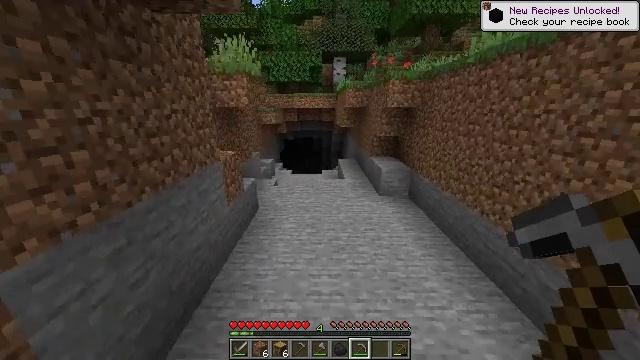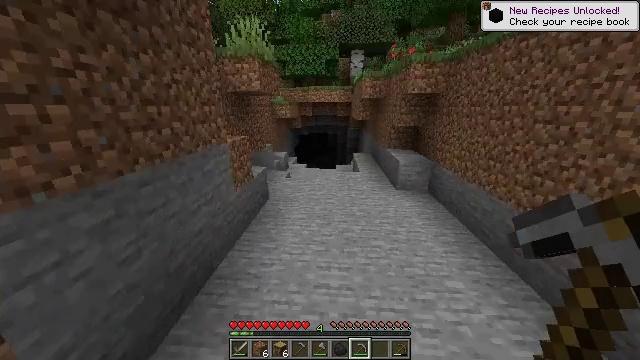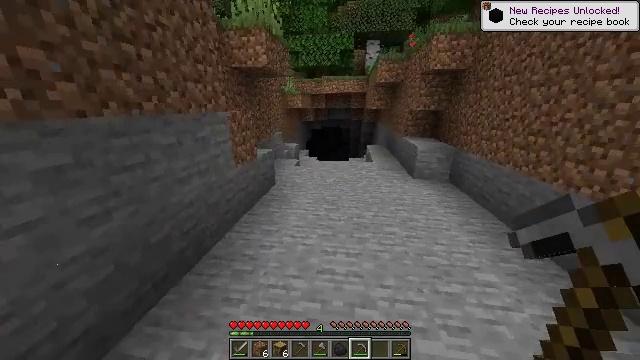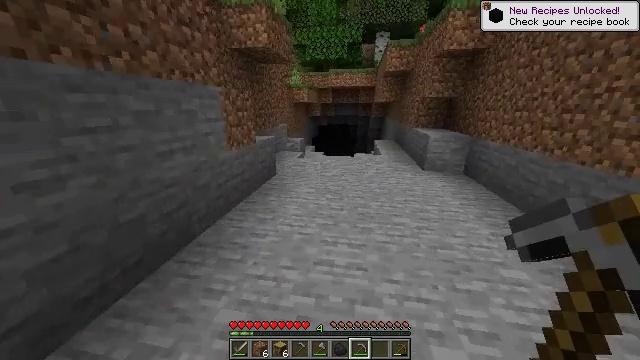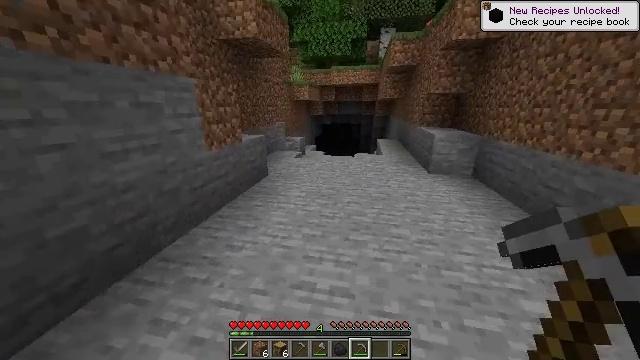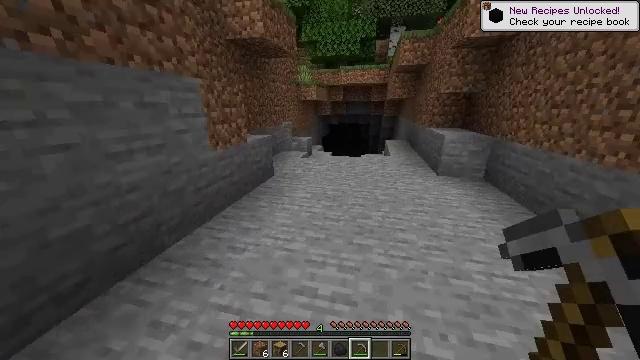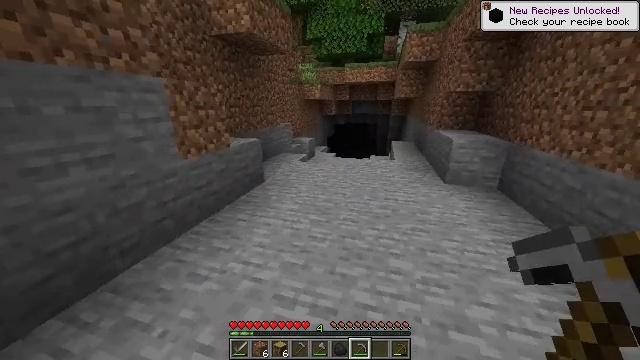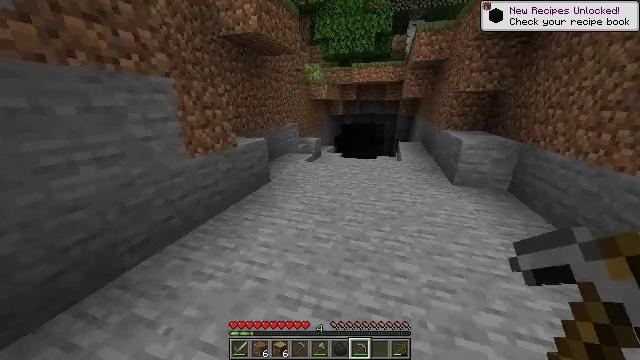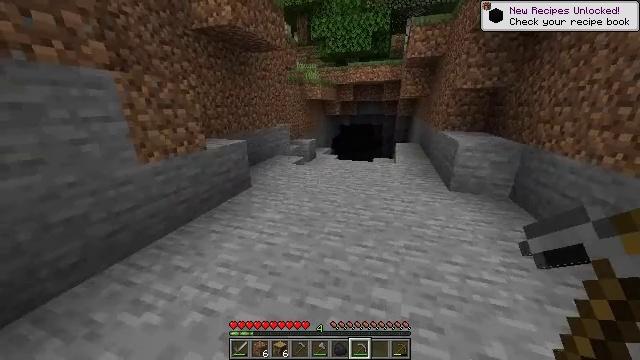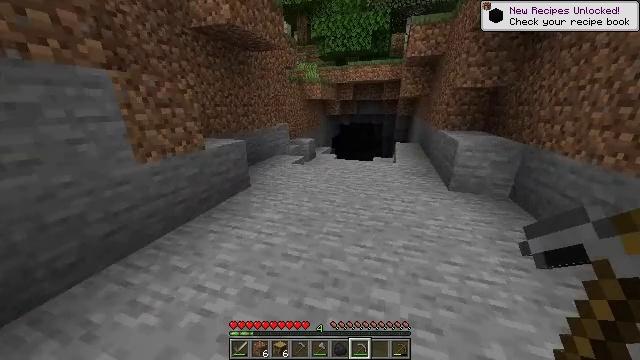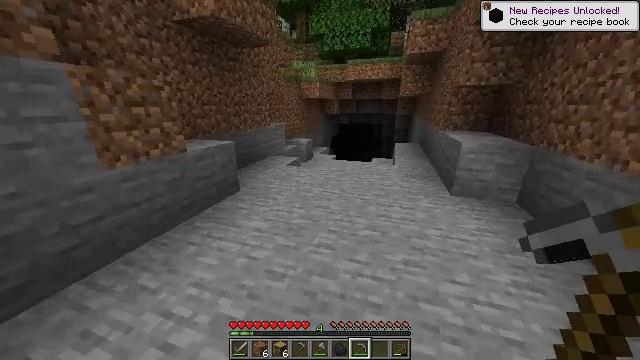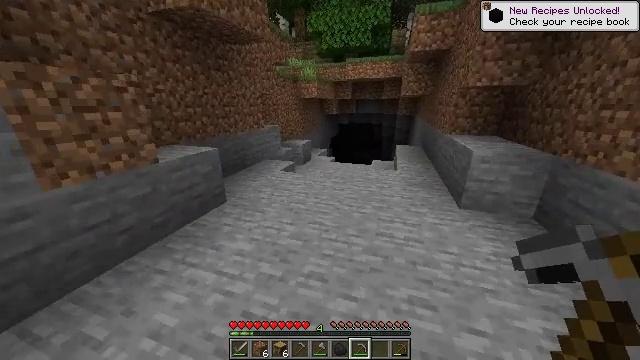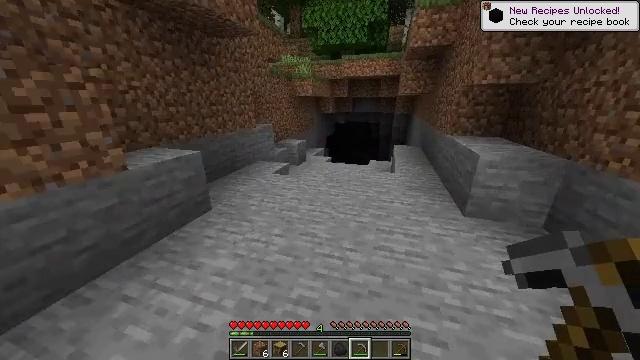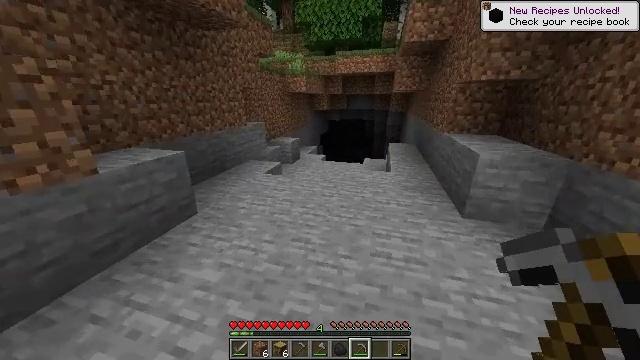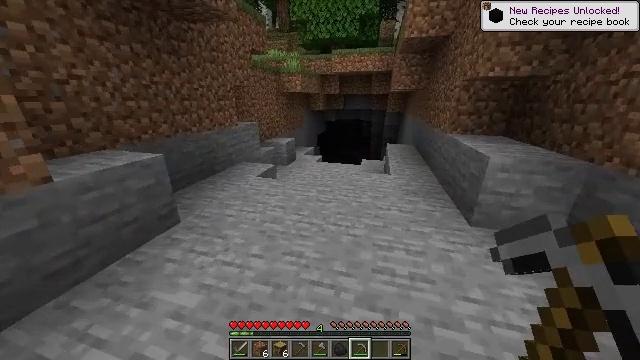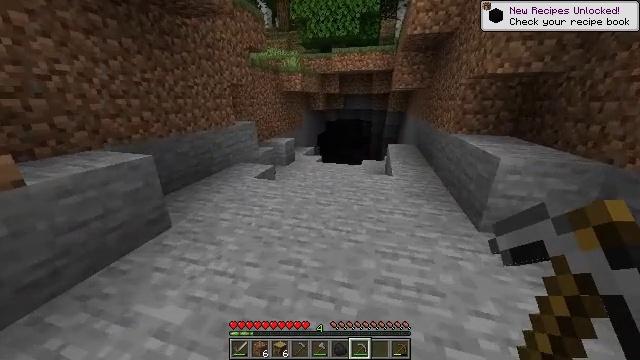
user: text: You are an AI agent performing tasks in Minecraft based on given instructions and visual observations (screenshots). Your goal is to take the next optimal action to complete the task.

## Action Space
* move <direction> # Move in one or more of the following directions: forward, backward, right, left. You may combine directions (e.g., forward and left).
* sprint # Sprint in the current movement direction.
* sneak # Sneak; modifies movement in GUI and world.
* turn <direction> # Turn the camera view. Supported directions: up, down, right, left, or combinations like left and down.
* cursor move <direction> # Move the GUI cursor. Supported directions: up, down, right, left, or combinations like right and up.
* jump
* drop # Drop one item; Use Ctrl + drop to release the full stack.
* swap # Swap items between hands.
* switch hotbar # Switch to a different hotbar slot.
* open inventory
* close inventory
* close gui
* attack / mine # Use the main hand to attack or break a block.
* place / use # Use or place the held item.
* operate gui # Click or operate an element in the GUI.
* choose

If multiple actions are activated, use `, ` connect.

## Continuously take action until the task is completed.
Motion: motion action
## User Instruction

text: Use sticks and coal to craft a torch.
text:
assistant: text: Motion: move forward, turn left
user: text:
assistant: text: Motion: move forward, turn left
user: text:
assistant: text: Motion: move forward and move right, turn left
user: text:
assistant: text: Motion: move forward and move right, turn left
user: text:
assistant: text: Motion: move forward and move right, turn left
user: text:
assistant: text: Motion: move forward and move right, turn left
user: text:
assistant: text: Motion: move forward and move right, turn left
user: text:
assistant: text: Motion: move forward and move right
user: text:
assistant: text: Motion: move forward
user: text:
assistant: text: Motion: move forward
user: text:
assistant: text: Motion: move forward
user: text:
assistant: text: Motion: move forward
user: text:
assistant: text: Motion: move forward, turn right
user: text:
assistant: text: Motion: move forward
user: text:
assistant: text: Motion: move forward
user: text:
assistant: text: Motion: move forward
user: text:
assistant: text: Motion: move forward
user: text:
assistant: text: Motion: move forward
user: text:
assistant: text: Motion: move forward
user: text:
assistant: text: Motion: move forward, jump
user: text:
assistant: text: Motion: move forward, jump
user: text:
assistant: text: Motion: move forward, jump
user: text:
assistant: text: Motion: move forward, jump
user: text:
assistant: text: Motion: move forward, jump
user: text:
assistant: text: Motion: move forward, jump
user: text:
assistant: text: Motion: move forward, jump
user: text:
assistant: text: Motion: move forward, jump
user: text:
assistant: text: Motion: move forward
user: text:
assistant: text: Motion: move forward
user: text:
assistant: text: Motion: move forward and move right